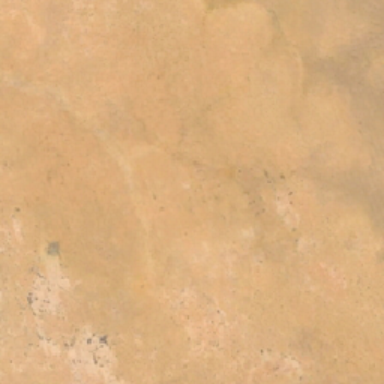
We can see some black spots scattered on the desert .